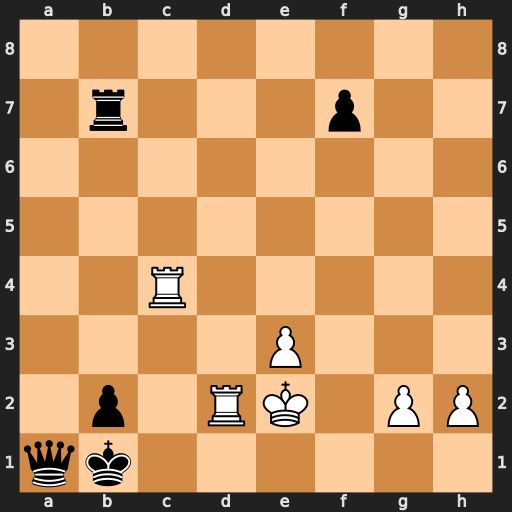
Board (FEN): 8/1r3p2/8/8/2R5/4P3/1p1RK1PP/qk6
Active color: w
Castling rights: -
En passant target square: -
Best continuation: Rd1+ Ka2 Ra4+